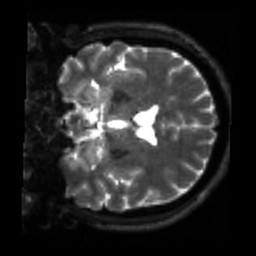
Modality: sbref
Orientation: coronal
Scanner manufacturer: siemens
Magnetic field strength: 3 T
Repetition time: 4 s
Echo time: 0.0594 s